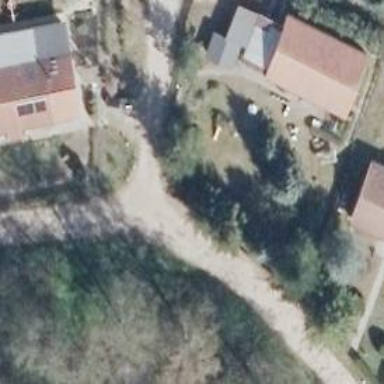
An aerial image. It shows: Residential road with compacted surface.